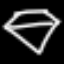
Label: diamond